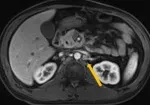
Enhanced MRI of the abdomen showed enlarged retroperitoneal lymph nodes (G, H).
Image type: radiology (mri)